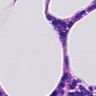
Metastatic tissue present: no